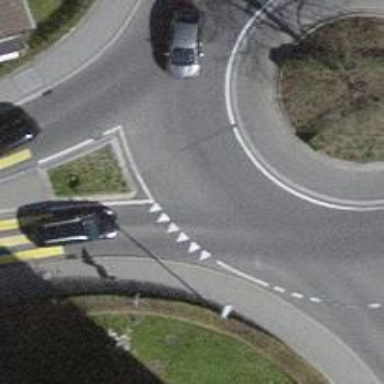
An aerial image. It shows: Road with "give way" sign.